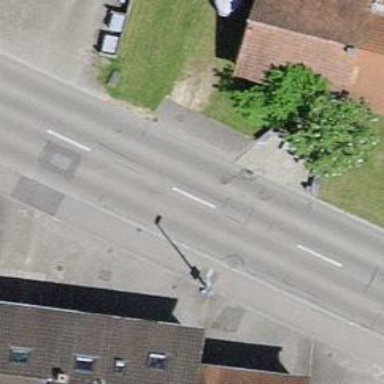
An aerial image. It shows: Public transport stop position.